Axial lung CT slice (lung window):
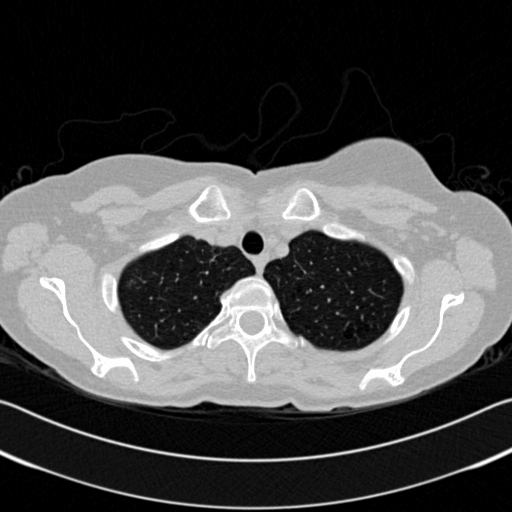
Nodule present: no